Question: I am trying to convert a list of type Response to a json, but I am not getting it.
This is my list of objects:

I want a json like this:
'''
{
"preguntas": [
{
"id": "7d0e0584-3049-4814-b127-0faa02b455b4",
"encuesta": null,
"orden": 1,
"descripcion": "Dificultad para respirar de moderada a grave (no puede decir frases completas)",
"respuestas": [],
"obligatoria": true,
"estado": false,
"fechaCreacion": null,
"responsableCreacion": null,
"fechaModificacion": null,
"responsableModificacion": null
},
{
"id": "9809e985-2d1f-4f79-a5b9-da6731e14012",
"encuesta": null,
"orden": 2,
"descripcion": "Fiebre o sentirse afiebrados (escalofrios, sudoracion)",
"respuestas": [],
"obligatoria": true,
"estado": false,
"fechaCreacion": null,
"responsableCreacion": null,
"fechaModificacion": null,
"responsableModificacion": null
}
]
'''
}
I'm new to Flutter, please if someone help me, I really appreciate it.
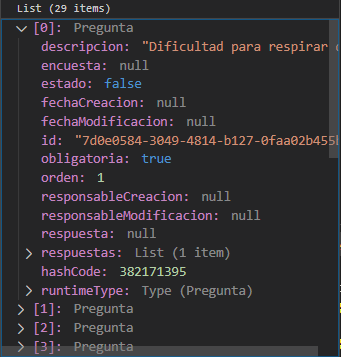
Answer: You can can copy paste run full code below
You can use full model class definition 'Payload' below and parse with 'payloadToJson'
This example code create 'Payload' object with your json string and convert it back to json string
code snippet
'''
String payloadToJson(Payload data) => json.encode(data.toJson());
...
String str = payloadToJson(payload);
print(str);
'''
output
'''
{"preguntas":[{"id":"7d0e0584-3049-4814-b127-0faa02b455b4","encuesta":null,"orden":1,"descripcion":"Dificultad para respirar de moderada a grave (no puede decir frases completas)","respuestas":[],"obligatoria":true,"estado":false,"fechaCreacion":null,"responsableCreacion":null,"fechaModificacion":null,"responsableModificacion":null},{"id":"9809e985-2d1f-4f79-a5b9-da6731e14012","encuesta":null,"orden":2,"descripcion":"Fiebre o sentirse afiebrados (escalofrios, sudoracion)","respuestas":[],"obligatoria":true,"estado":false,"fechaCreacion":null,"responsableCreacion":null,"fechaModificacion":null,"responsableModificacion":null}]}
'''
full code
'''
import 'package:flutter/material.dart';
import 'dart:convert';
Payload payloadFromJson(String str) => Payload.fromJson(json.decode(str));
String payloadToJson(Payload data) => json.encode(data.toJson());
class Payload {
List<Pregunta> preguntas;
Payload({
this.preguntas,
});
factory Payload.fromJson(Map<String, dynamic> json) => Payload(
preguntas: List<Pregunta>.from(json["preguntas"].map((x) => Pregunta.fromJson(x))),
);
Map<String, dynamic> toJson() => {
"preguntas": List<dynamic>.from(preguntas.map((x) => x.toJson())),
};
}
class Pregunta {
String id;
dynamic encuesta;
int orden;
String descripcion;
List<dynamic> respuestas;
bool obligatoria;
bool estado;
dynamic fechaCreacion;
dynamic responsableCreacion;
dynamic fechaModificacion;
dynamic responsableModificacion;
Pregunta({
this.id,
this.encuesta,
this.orden,
this.descripcion,
this.respuestas,
this.obligatoria,
this.estado,
this.fechaCreacion,
this.responsableCreacion,
this.fechaModificacion,
this.responsableModificacion,
});
factory Pregunta.fromJson(Map<String, dynamic> json) => Pregunta(
id: json["id"],
encuesta: json["encuesta"],
orden: json["orden"],
descripcion: json["descripcion"],
respuestas: List<dynamic>.from(json["respuestas"].map((x) => x)),
obligatoria: json["obligatoria"],
estado: json["estado"],
fechaCreacion: json["fechaCreacion"],
responsableCreacion: json["responsableCreacion"],
fechaModificacion: json["fechaModificacion"],
responsableModificacion: json["responsableModificacion"],
);
Map<String, dynamic> toJson() => {
"id": id,
"encuesta": encuesta,
"orden": orden,
"descripcion": descripcion,
"respuestas": List<dynamic>.from(respuestas.map((x) => x)),
"obligatoria": obligatoria,
"estado": estado,
"fechaCreacion": fechaCreacion,
"responsableCreacion": responsableCreacion,
"fechaModificacion": fechaModificacion,
"responsableModificacion": responsableModificacion,
};
}
void main() {
runApp(MyApp());
}
class MyApp extends StatelessWidget {
@override
Widget build(BuildContext context) {
return MaterialApp(
title: 'Flutter Demo',
theme: ThemeData(
primarySwatch: Colors.blue,
visualDensity: VisualDensity.adaptivePlatformDensity,
),
home: MyHomePage(title: 'Flutter Demo Home Page'),
);
}
}
class MyHomePage extends StatefulWidget {
MyHomePage({Key key, this.title}) : super(key: key);
final String title;
@override
_MyHomePageState createState() => _MyHomePageState();
}
class _MyHomePageState extends State<MyHomePage> {
int _counter = 0;
void _incrementCounter() {
String jsonString = '''
{
"preguntas": [
{
"id": "7d0e0584-3049-4814-b127-0faa02b455b4",
"encuesta": null,
"orden": 1,
"descripcion": "Dificultad para respirar de moderada a grave (no puede decir frases completas)",
"respuestas": [],
"obligatoria": true,
"estado": false,
"fechaCreacion": null,
"responsableCreacion": null,
"fechaModificacion": null,
"responsableModificacion": null
},
{
"id": "9809e985-2d1f-4f79-a5b9-da6731e14012",
"encuesta": null,
"orden": 2,
"descripcion": "Fiebre o sentirse afiebrados (escalofrios, sudoracion)",
"respuestas": [],
"obligatoria": true,
"estado": false,
"fechaCreacion": null,
"responsableCreacion": null,
"fechaModificacion": null,
"responsableModificacion": null
}
]
}
''';
Payload payload = payloadFromJson(jsonString);
String str = payloadToJson(payload);
print(str);
setState(() {
_counter++;
});
}
@override
Widget build(BuildContext context) {
return Scaffold(
appBar: AppBar(
title: Text(widget.title),
),
body: Center(
child: Column(
mainAxisAlignment: MainAxisAlignment.center,
children: <Widget>[
Text(
'You have pushed the button this many times:',
),
Text(
'$_counter',
style: Theme.of(context).textTheme.headline4,
),
],
),
),
floatingActionButton: FloatingActionButton(
onPressed: _incrementCounter,
tooltip: 'Increment',
child: Icon(Icons.add),
),
);
}
}
'''